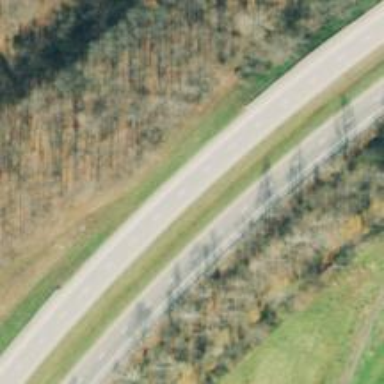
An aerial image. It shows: Trunk highway with expressway features.